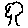
Label: tree